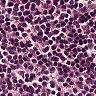
Metastatic tissue present: no